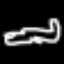
Label: airplane